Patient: sex M, age 47
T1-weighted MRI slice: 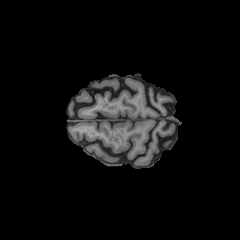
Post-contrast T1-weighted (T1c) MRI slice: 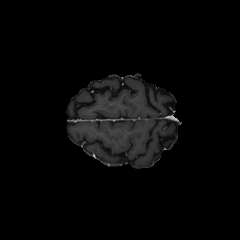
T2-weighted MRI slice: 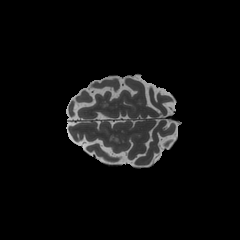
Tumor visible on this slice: no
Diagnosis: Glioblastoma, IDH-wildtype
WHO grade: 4